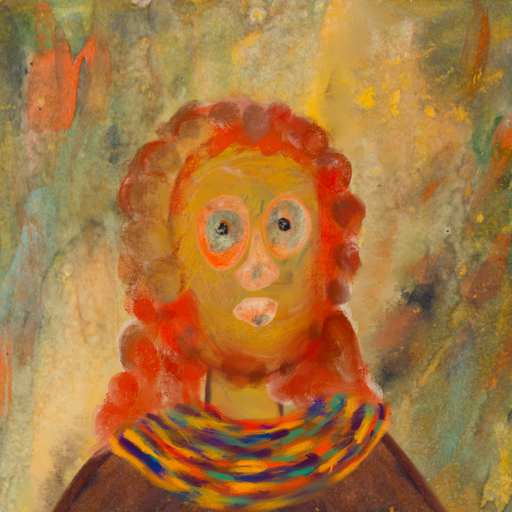
Background: Comrade, Head And Neck Front: After_Raid, Face Front: Childish, Bust: Comrade, Hair Front: Rupkatha, Head Accessory: Blank, Second Necklace: An_Impression_2, Necklace: Blank, Baby: Blank